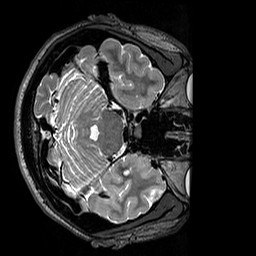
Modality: T2w
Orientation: axial
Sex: male
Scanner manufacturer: siemens
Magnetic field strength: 3 T
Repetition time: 3.2 s
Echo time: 0.409 s